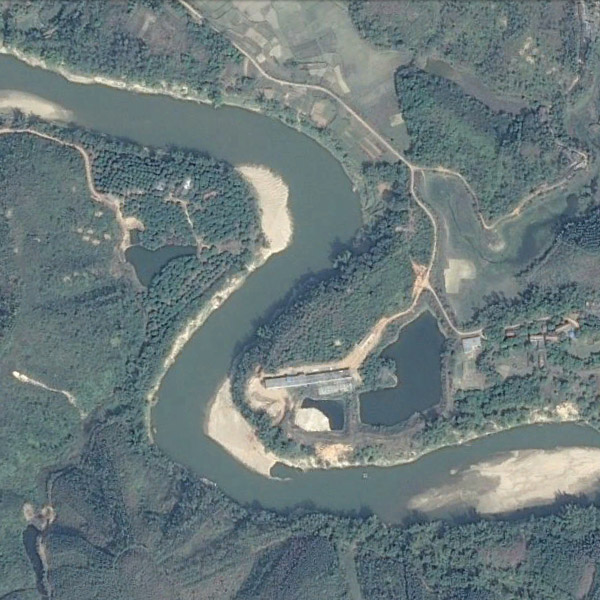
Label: River